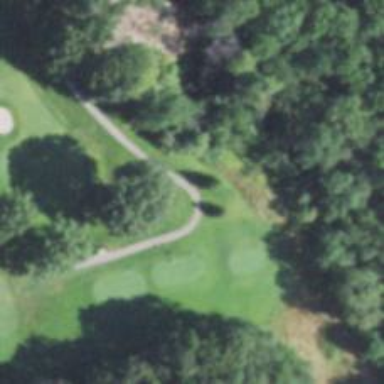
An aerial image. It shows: Service road used as golf cart path.